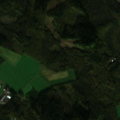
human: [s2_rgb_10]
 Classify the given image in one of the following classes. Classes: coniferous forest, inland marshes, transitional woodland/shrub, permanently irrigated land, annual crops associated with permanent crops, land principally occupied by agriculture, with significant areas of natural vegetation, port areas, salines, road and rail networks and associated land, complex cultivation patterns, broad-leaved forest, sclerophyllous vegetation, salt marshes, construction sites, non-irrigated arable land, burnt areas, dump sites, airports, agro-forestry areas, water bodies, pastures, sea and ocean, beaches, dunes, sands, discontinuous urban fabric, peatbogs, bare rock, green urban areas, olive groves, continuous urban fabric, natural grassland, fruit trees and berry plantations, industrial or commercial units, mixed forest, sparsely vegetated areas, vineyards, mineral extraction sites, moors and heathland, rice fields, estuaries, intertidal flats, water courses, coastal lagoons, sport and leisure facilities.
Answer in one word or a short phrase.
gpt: non-irrigated arable land, land principally occupied by agriculture, with significant areas of natural vegetation, broad-leaved forest, coniferous forest, mixed forest